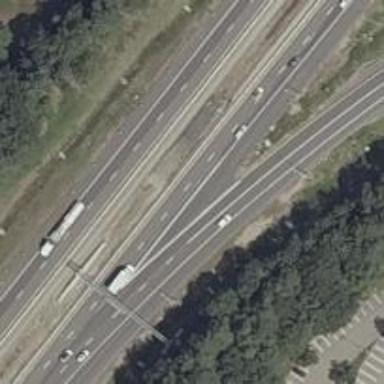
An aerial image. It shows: Asphalt motorway.